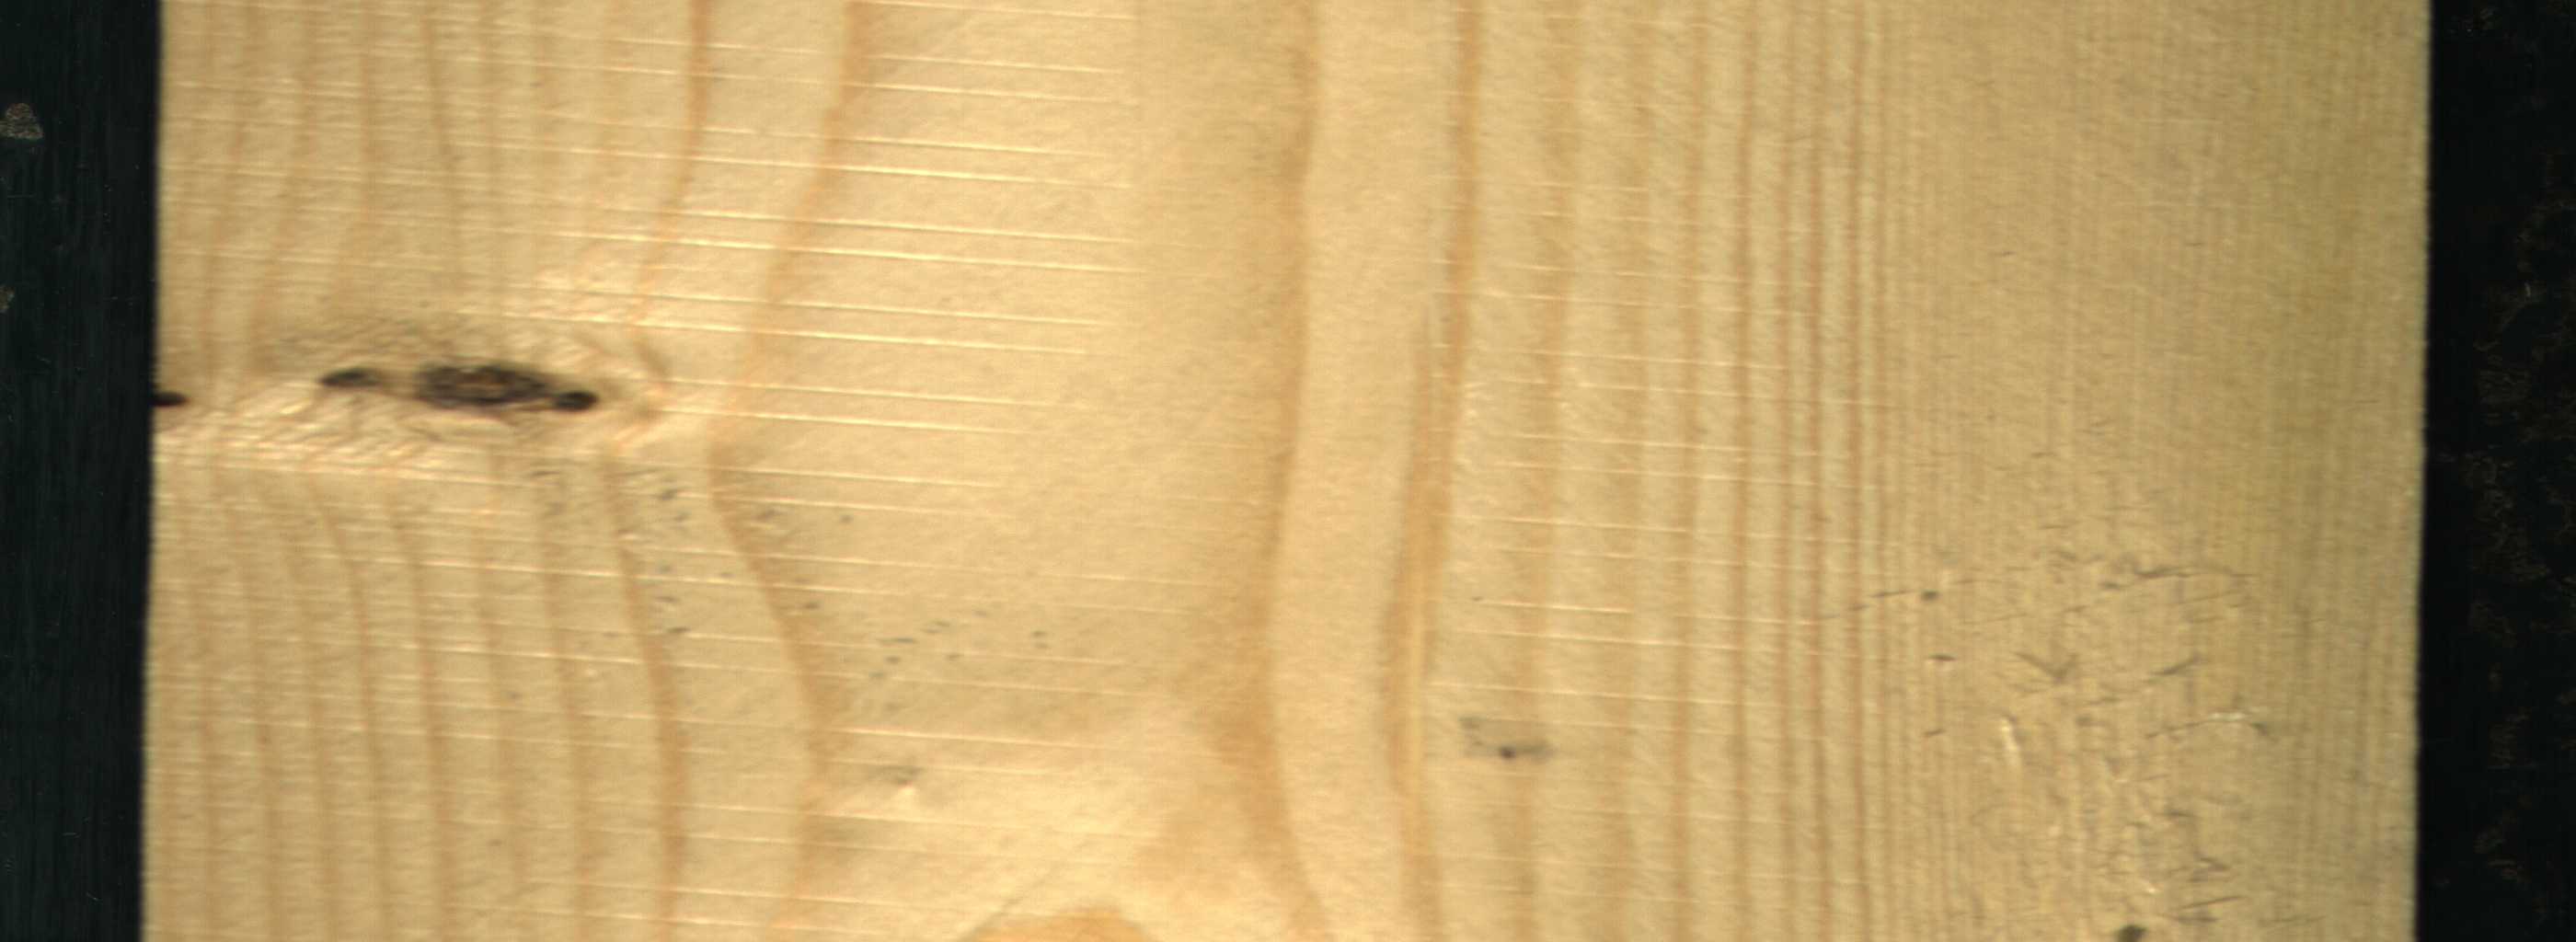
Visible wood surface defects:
Knot_missing
Live_Knot